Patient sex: M
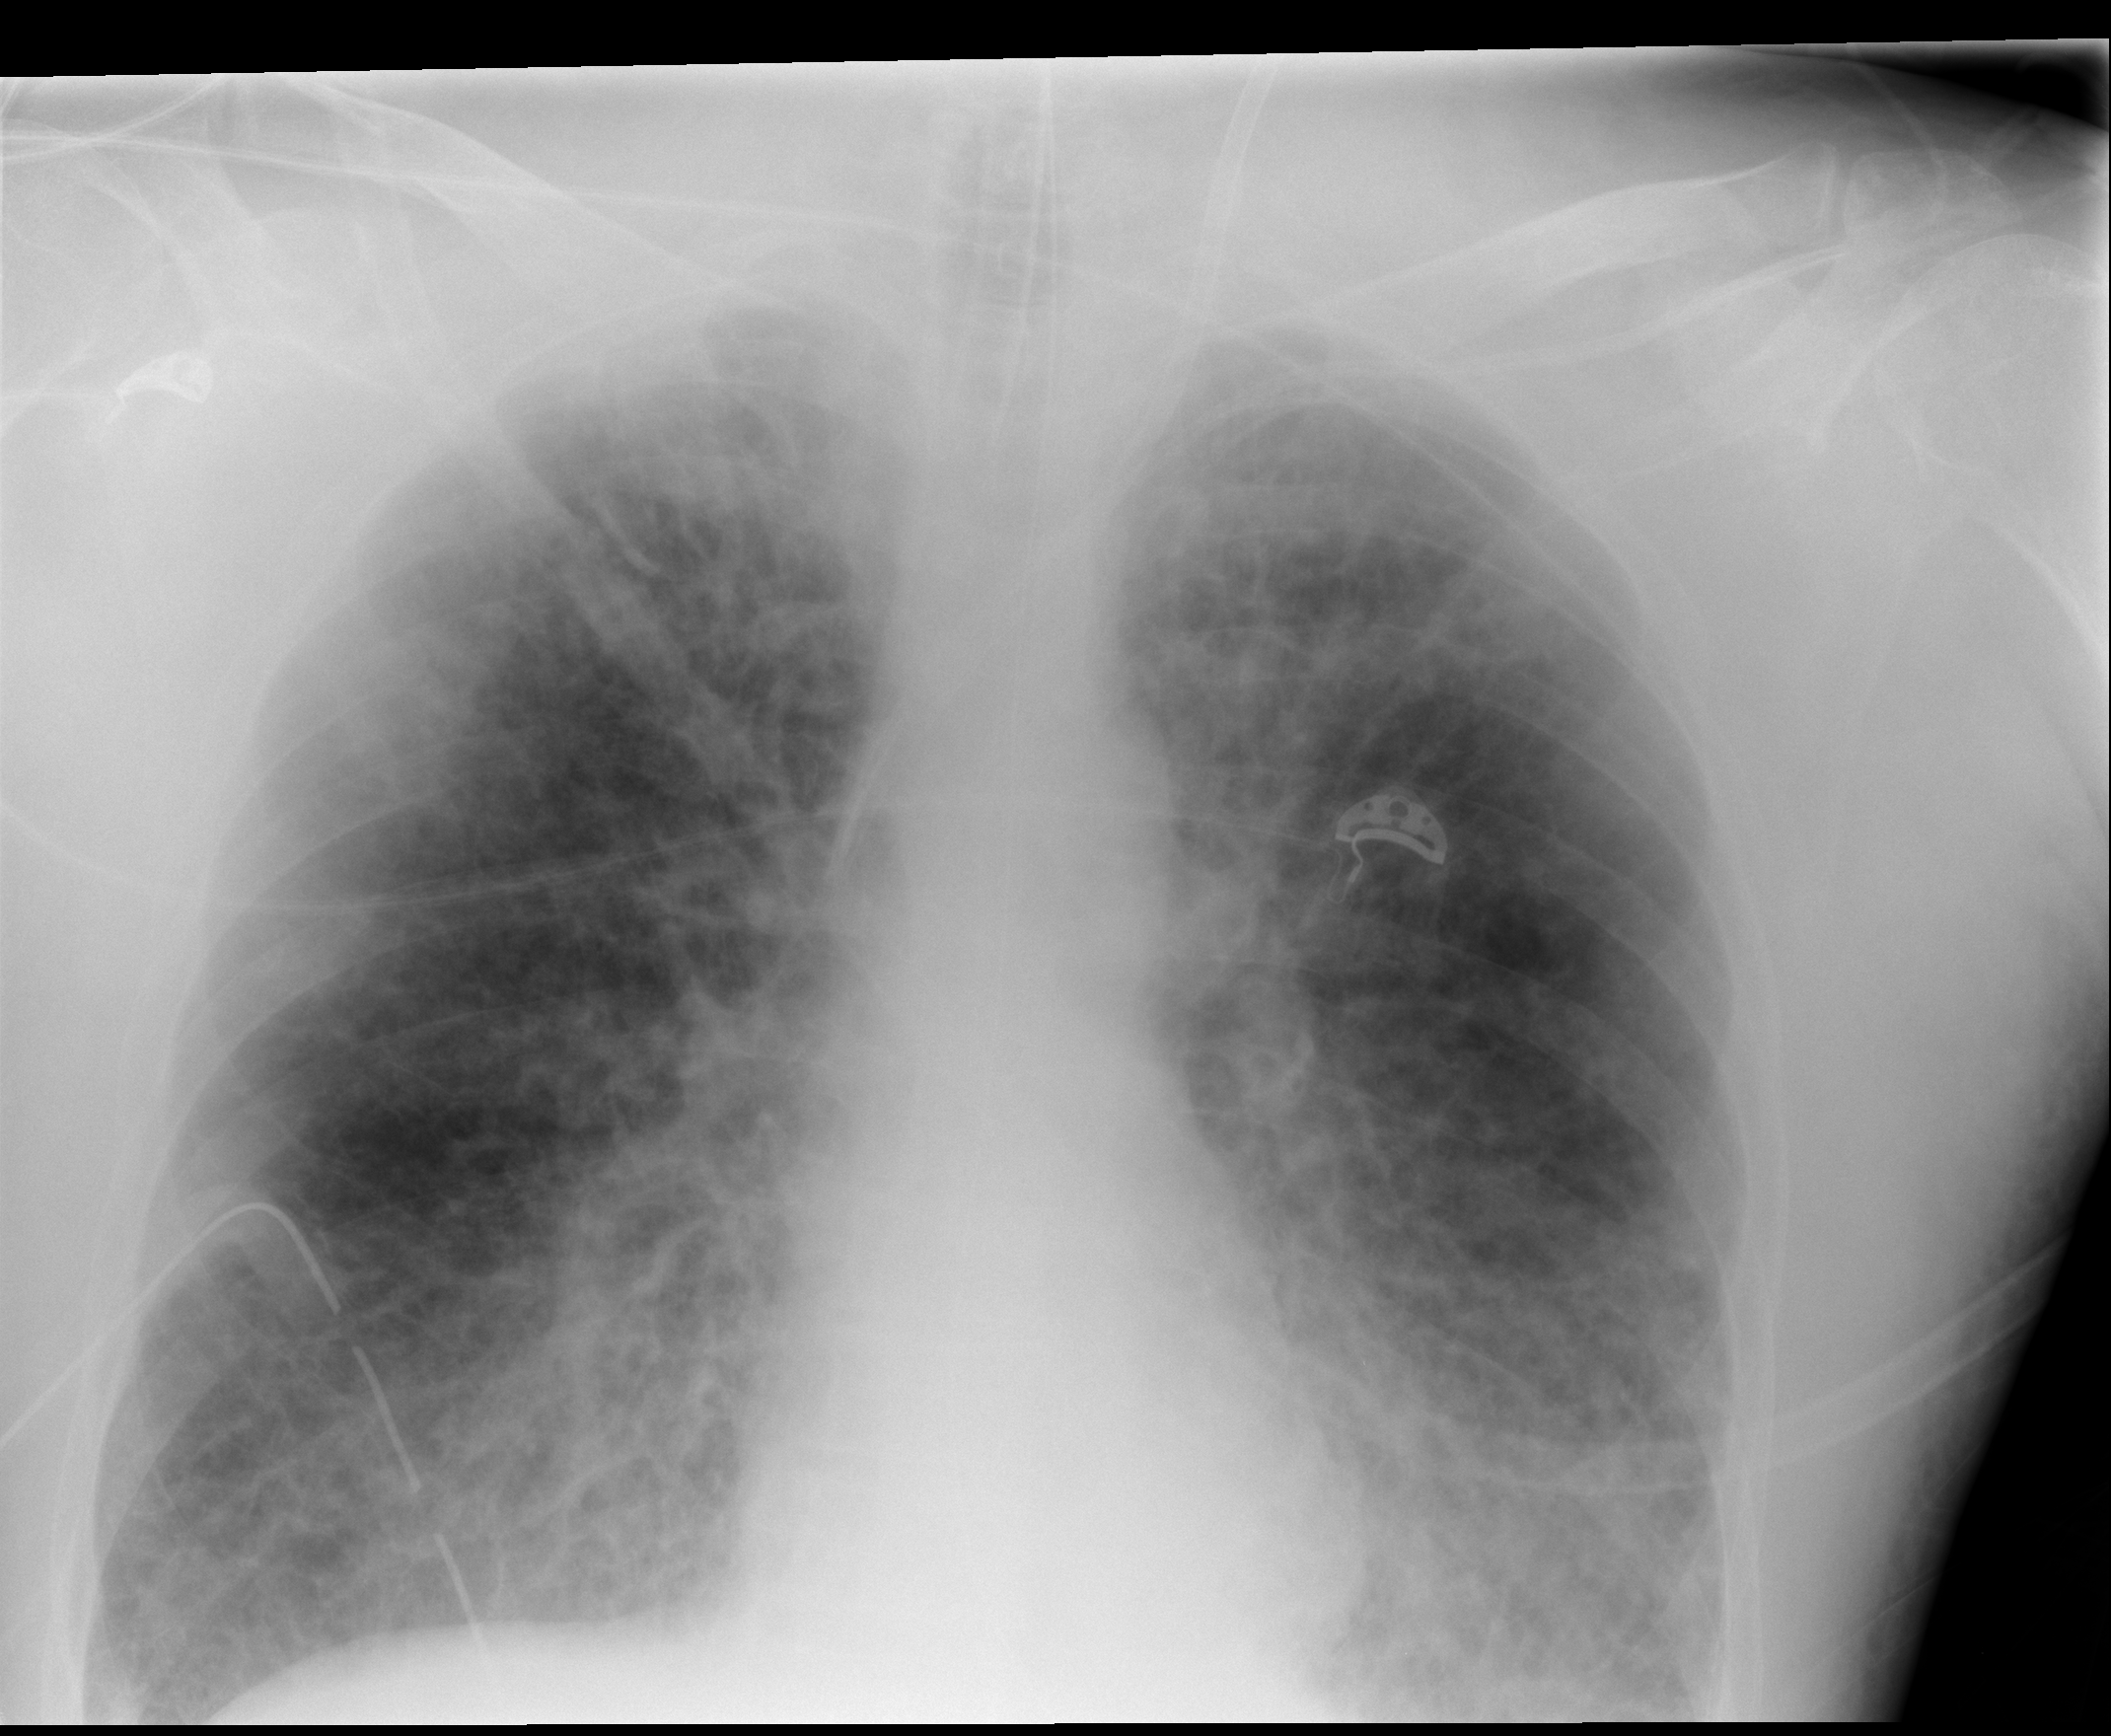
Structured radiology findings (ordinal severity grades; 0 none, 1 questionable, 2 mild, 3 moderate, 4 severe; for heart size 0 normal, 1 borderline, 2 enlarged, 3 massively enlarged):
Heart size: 0
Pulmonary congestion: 3
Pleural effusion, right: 0
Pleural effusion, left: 0
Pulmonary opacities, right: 2
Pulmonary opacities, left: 2
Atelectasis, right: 2
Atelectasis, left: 2